Field crop: maize
Growth stage: 2
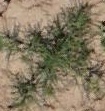
Species: salsola